Interaction volume radius: 10 \u00c5
Interaction volume height: 35 \u00c5
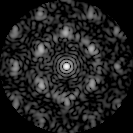
Disorder parameter: 0.5401